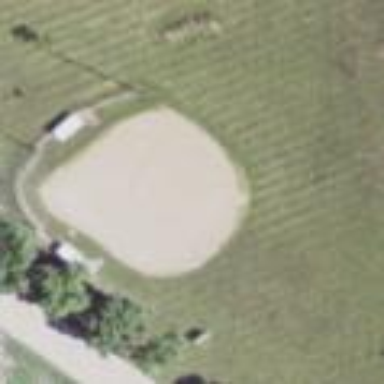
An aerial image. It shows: Baseball pitch for leisure land.